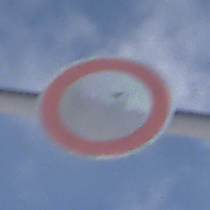
Verkehrszeichen: VerbotFahrzeugeAllerArt
Umgebung: Outdoor, Nature
Tageszeit: MorningAfternoon
Wetter: PartlyCloudy
Licht: Natural
Jahreszeit: Winter
Kontrast: HighContrast